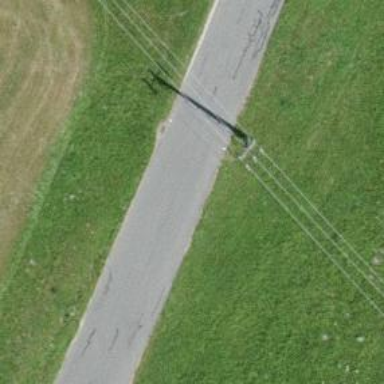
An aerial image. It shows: Utility pole in the area.